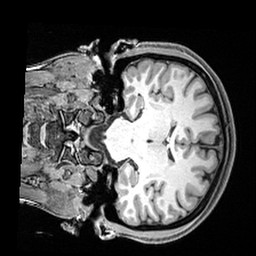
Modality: T1w
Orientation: coronal
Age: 33
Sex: female
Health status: healthy
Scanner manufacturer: siemens
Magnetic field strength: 3 T
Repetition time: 2.4 s
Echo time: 0.00217 s